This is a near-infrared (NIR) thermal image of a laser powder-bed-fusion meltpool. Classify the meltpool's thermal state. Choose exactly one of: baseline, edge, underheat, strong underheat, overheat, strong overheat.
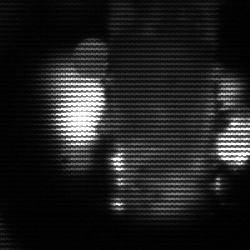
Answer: strong underheat